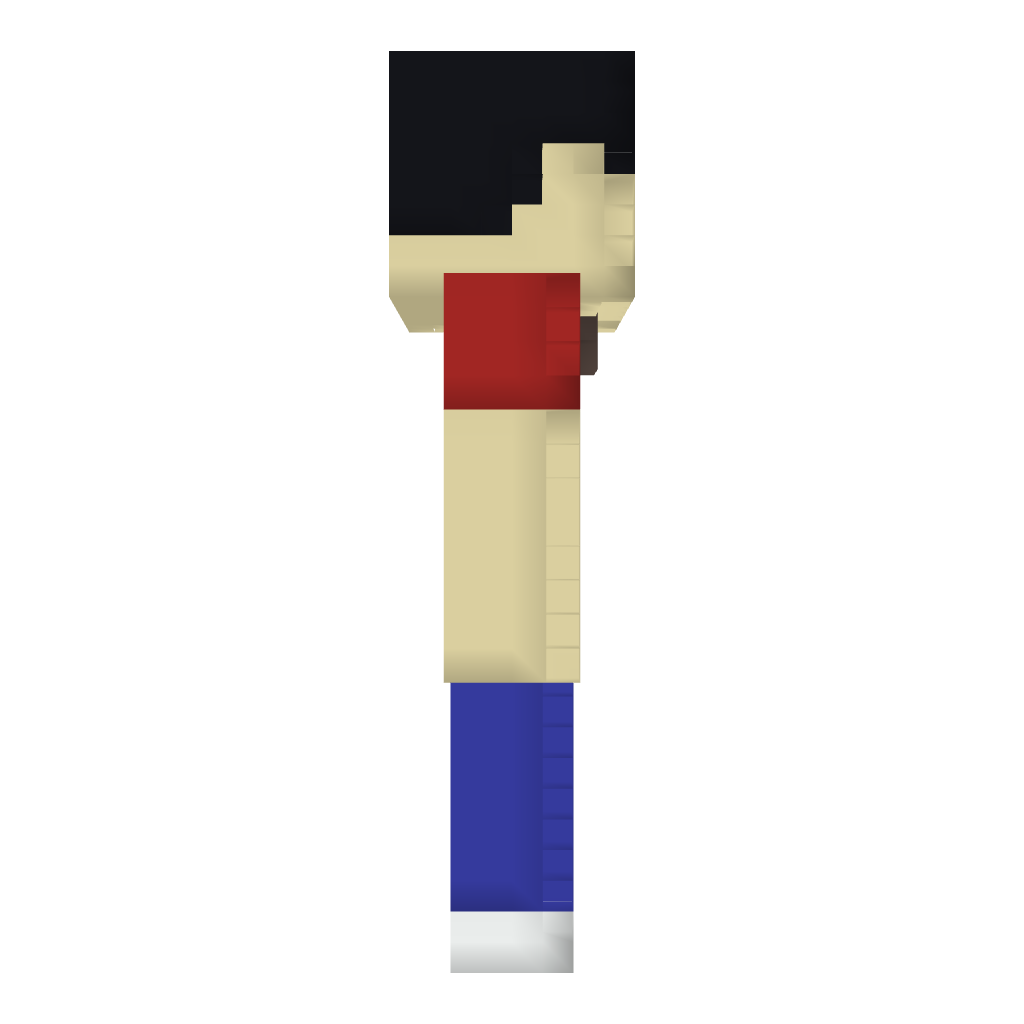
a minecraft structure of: My Statue